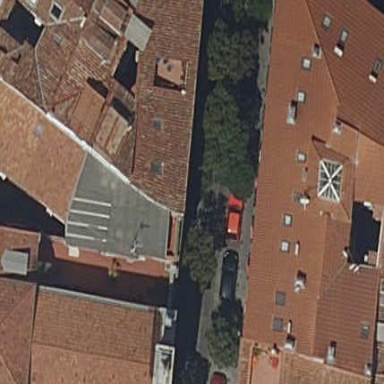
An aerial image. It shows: White apartments building with red-brown roof.